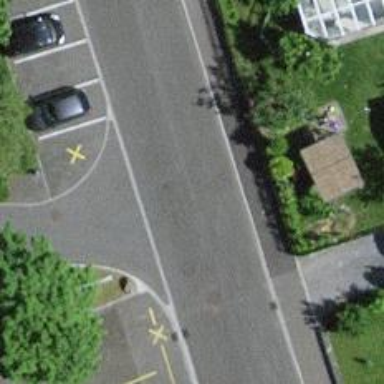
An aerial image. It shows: Residential road with asphalt surface and sidewalk on the left side.